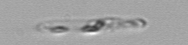
Label: Cerataulina_pelagica